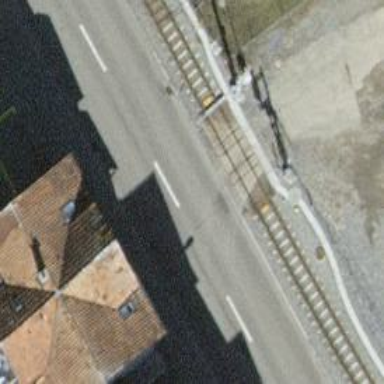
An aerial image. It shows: Level crossing along the railway.